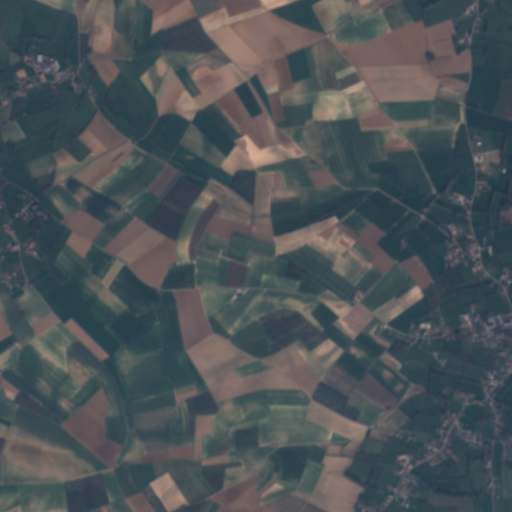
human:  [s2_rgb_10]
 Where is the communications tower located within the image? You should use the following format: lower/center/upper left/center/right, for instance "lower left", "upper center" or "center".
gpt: The communications tower is located in the upper left of the image.
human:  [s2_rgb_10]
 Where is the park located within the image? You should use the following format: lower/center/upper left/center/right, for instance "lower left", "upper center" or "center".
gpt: The park is located in the center right of the image.
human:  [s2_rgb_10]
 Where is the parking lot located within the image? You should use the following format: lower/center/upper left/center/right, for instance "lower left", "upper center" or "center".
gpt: The parking lot is located in the lower right of the image.
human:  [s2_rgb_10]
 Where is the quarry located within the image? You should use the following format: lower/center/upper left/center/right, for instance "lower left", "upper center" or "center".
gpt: There is no quarry in the image.